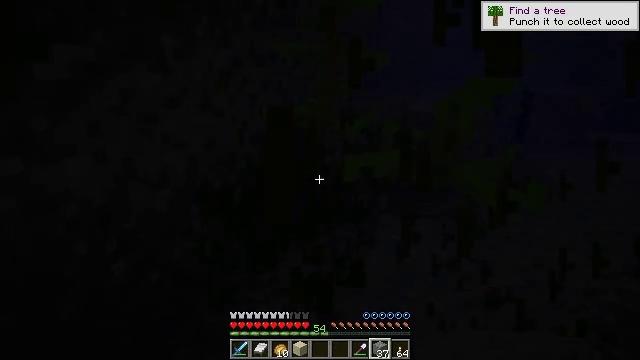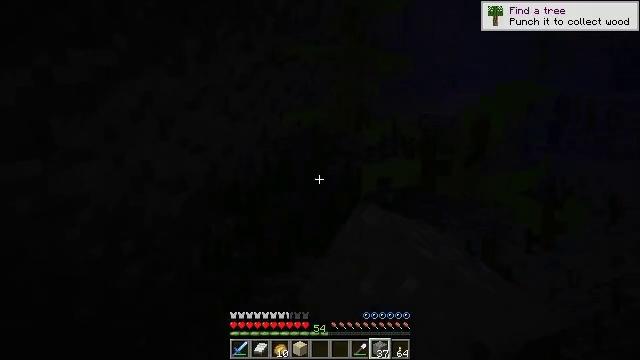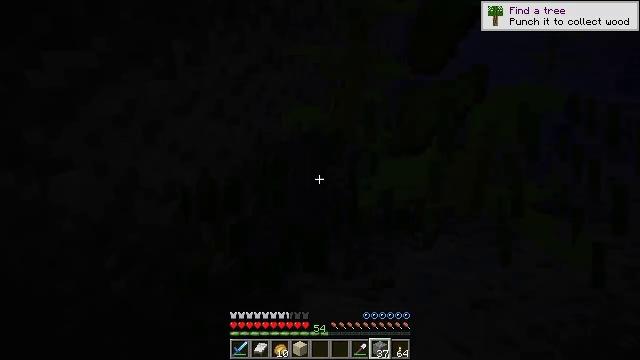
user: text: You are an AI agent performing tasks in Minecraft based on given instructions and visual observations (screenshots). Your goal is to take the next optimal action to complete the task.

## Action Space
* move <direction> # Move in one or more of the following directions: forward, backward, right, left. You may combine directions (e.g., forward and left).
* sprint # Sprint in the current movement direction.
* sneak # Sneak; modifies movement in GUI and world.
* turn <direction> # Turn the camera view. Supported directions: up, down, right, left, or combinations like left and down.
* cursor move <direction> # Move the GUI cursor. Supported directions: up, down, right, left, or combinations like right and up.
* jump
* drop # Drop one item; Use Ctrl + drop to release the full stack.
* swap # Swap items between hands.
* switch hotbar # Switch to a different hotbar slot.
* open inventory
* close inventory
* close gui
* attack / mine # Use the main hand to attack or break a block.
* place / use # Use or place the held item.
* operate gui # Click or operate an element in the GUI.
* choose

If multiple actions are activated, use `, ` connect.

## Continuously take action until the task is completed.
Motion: motion action
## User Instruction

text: Harvest seagrass from the waterbed.
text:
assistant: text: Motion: move forward, turn left, attack / mine
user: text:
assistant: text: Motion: move forward, attack / mine
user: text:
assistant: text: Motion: attack / mine